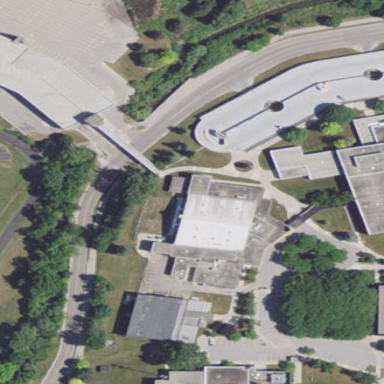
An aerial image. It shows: College building.